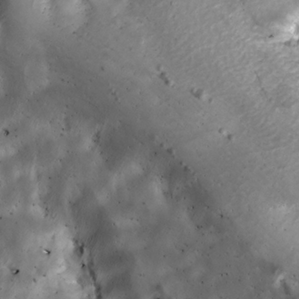
Label: non_frost